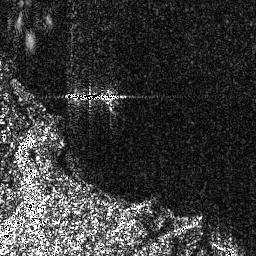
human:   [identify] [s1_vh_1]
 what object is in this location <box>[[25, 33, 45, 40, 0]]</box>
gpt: <ref>1 medium ship at the center</ref>